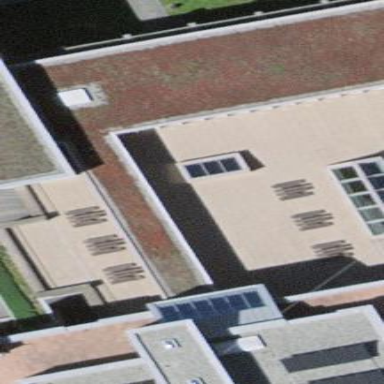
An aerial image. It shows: School building.